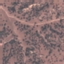
Label: HerbaceousVegetation